Field crop: maize
Growth stage: 2
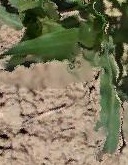
Species: maize